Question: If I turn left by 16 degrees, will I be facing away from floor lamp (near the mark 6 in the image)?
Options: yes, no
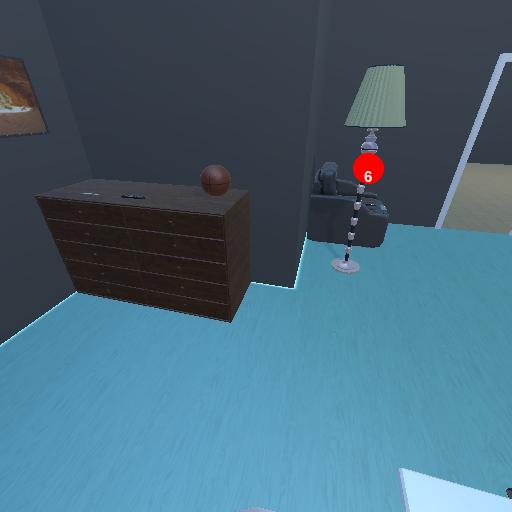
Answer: yes